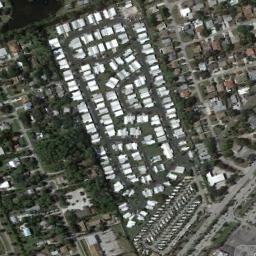
Label: residential